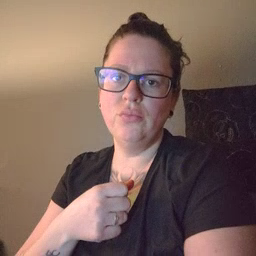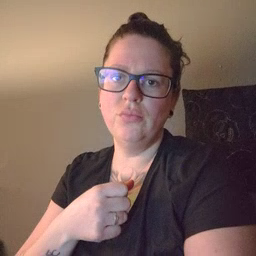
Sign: drawer